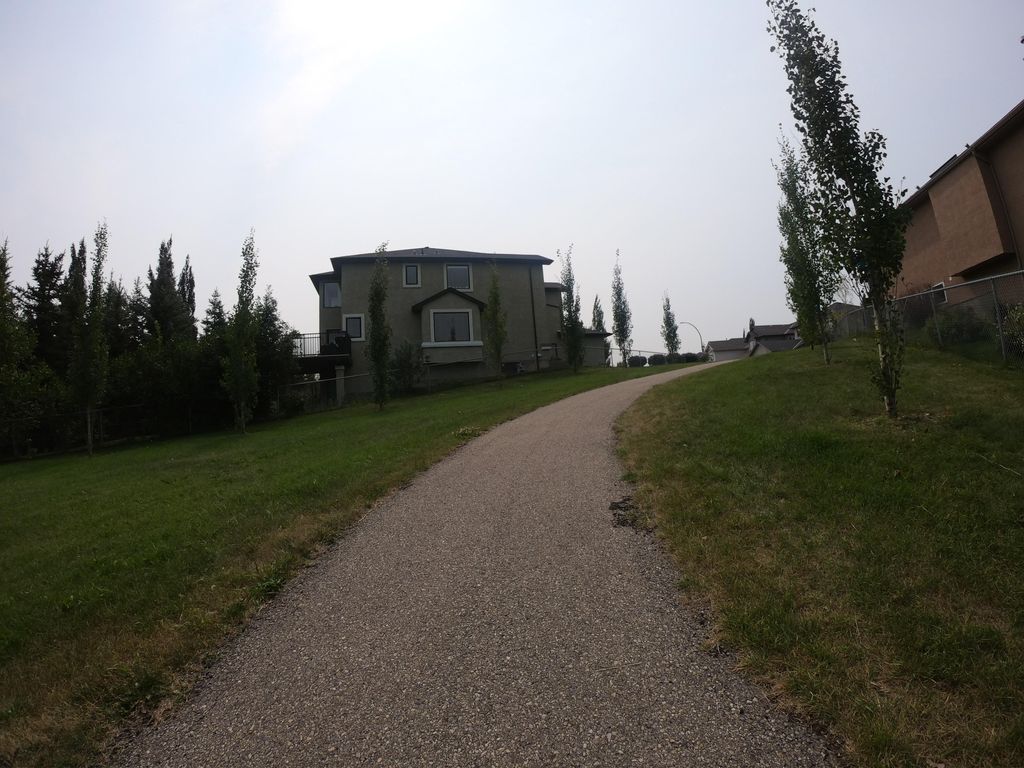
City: calgary